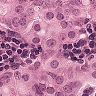
Metastatic tissue present: yes